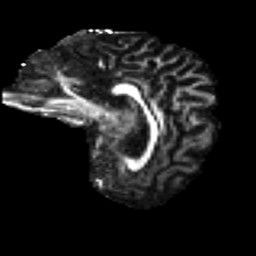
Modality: FA
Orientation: sagittal
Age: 48
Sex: female
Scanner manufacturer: ge
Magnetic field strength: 3 T
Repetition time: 7.8 s
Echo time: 0.0607 s